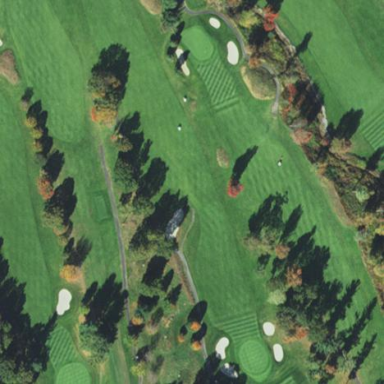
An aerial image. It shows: Golf fairway surrounded by grass.